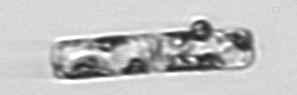
Label: Guinardia_delicatula